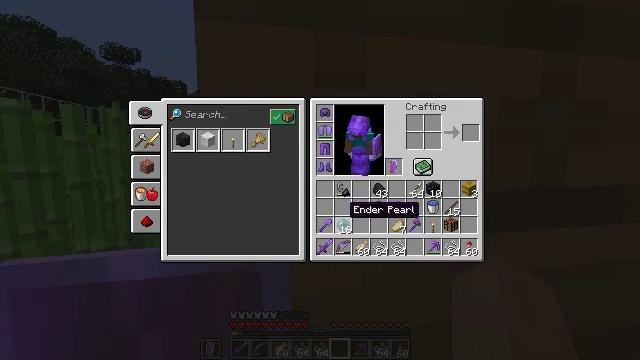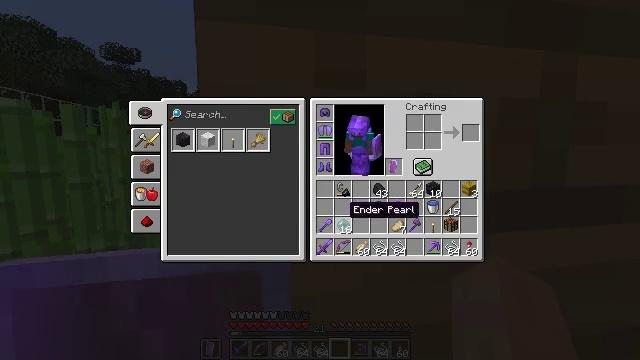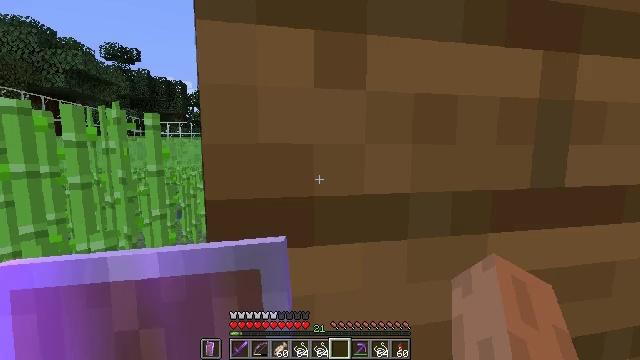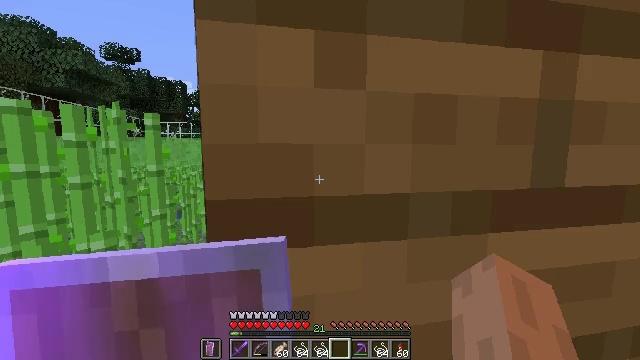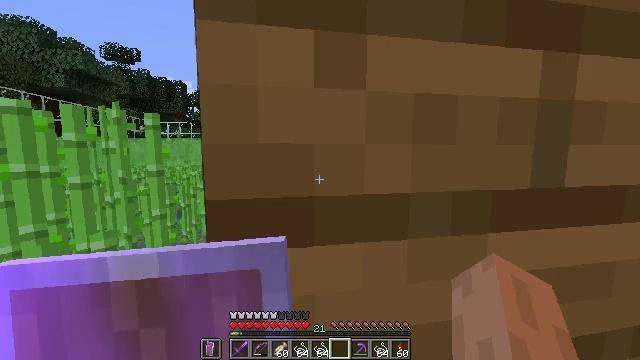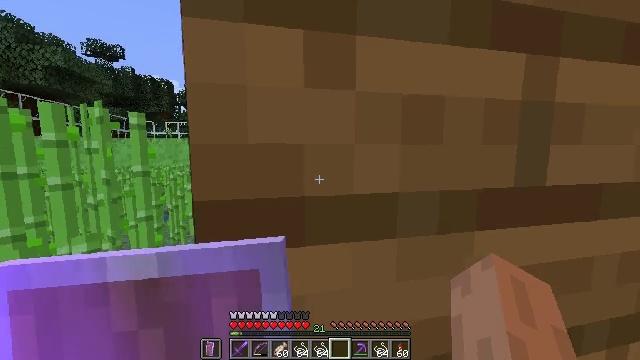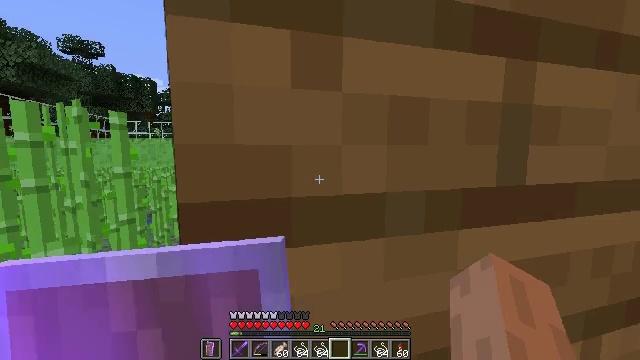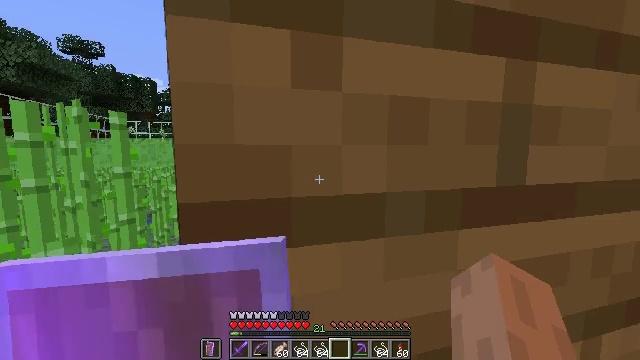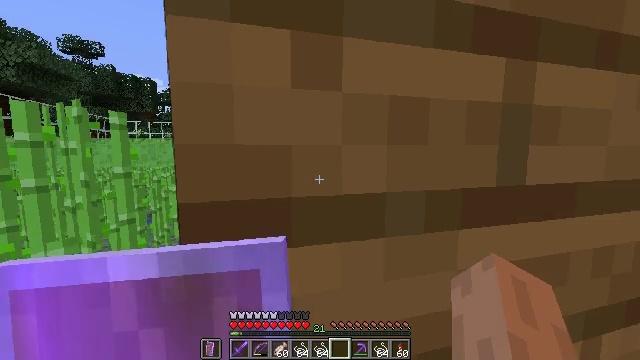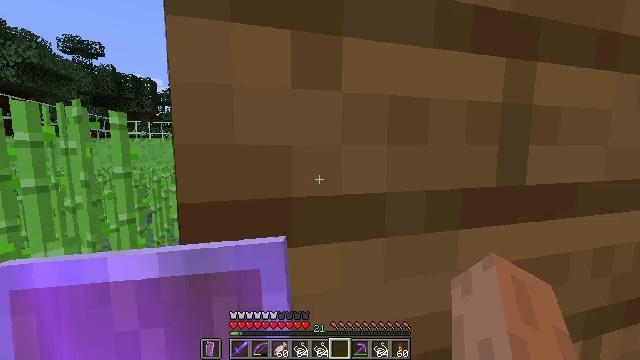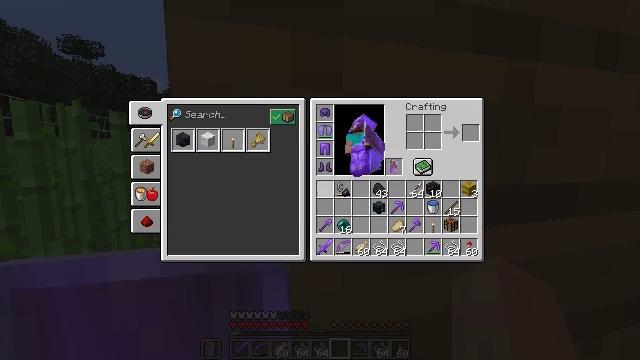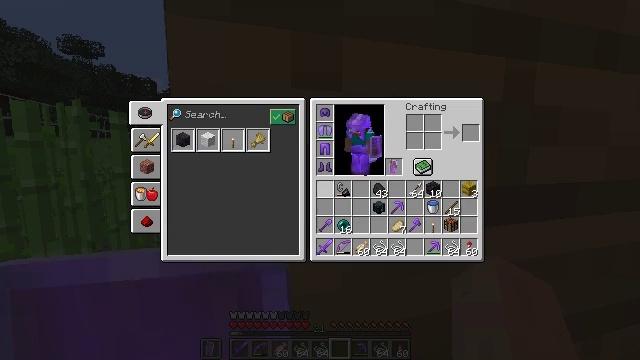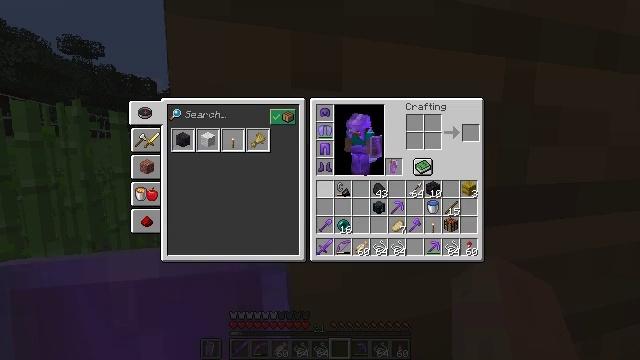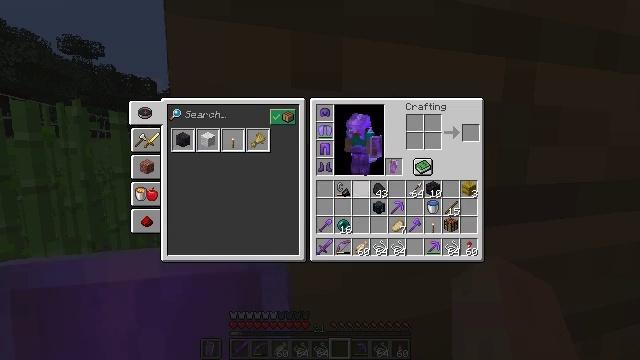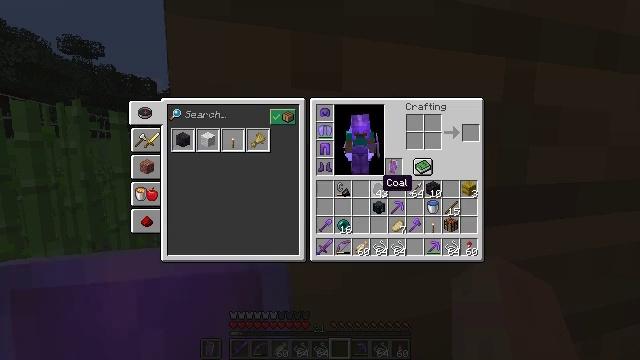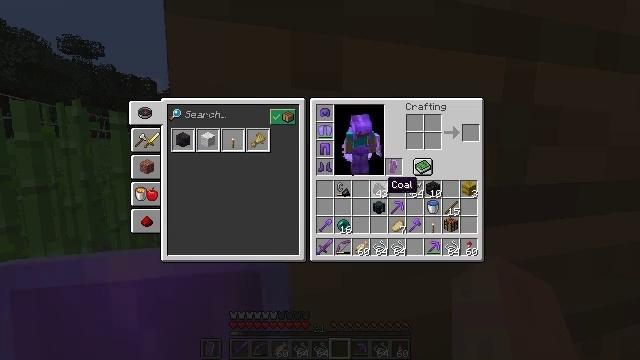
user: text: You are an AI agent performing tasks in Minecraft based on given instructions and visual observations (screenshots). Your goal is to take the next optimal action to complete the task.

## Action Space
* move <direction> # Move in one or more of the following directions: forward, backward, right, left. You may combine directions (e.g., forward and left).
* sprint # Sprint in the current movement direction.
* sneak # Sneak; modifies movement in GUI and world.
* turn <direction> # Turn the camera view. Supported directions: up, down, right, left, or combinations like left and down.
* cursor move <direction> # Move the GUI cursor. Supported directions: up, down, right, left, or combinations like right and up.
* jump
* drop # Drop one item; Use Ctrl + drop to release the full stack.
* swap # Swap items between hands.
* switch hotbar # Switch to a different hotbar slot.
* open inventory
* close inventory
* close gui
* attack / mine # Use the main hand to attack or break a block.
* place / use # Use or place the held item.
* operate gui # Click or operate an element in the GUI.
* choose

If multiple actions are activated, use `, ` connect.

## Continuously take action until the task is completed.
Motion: motion action
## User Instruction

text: Mine spruce planks to gather materials.
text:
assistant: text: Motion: no_op
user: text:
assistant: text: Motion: no_op
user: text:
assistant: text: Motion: no_op
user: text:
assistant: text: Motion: no_op
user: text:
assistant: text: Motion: turn right
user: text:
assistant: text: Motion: turn right
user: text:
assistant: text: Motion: no_op
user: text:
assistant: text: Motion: no_op
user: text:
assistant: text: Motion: no_op
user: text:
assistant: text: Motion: close inventory
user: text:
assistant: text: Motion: close inventory
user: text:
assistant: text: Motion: close inventory
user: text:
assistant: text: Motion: turn right and down
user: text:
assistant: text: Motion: turn right
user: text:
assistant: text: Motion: no_op
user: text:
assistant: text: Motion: no_op
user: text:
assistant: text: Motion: sneak, turn right and down
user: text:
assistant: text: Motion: sneak, turn right and down
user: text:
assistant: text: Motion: sneak
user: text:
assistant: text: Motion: sneak
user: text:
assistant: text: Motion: sneak
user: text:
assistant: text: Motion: sneak
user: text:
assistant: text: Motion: sneak
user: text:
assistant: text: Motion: sneak
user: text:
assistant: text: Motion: sneak
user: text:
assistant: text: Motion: sneak, attack / mine
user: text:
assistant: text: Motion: sneak, attack / mine
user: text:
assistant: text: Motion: sneak, attack / mine
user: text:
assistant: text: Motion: sneak
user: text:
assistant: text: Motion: sneak